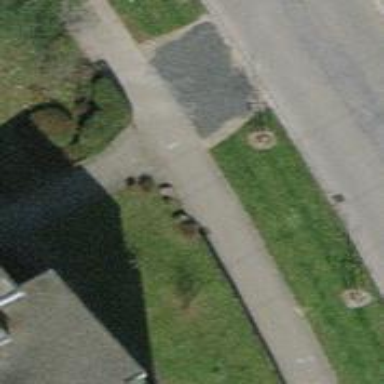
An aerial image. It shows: Footway made of paving stones.